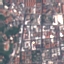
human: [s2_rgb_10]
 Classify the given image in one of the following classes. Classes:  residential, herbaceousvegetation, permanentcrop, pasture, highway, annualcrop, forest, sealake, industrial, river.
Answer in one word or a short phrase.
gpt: Residential